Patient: sex F, age 73
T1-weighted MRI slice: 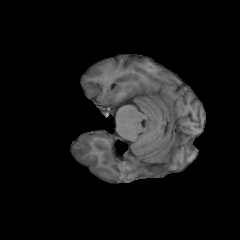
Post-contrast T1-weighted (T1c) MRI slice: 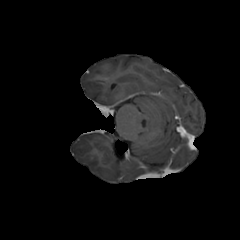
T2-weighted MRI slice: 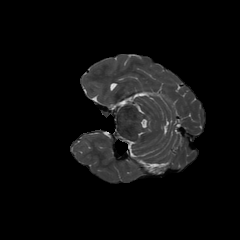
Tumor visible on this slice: no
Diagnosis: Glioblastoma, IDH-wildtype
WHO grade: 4